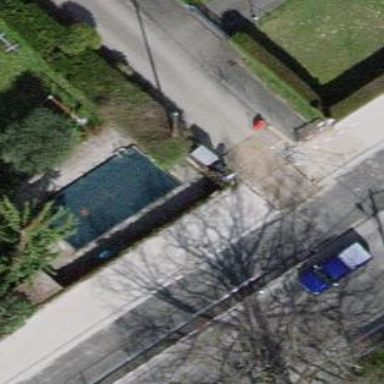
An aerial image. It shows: Swimming pool located in leisure land.